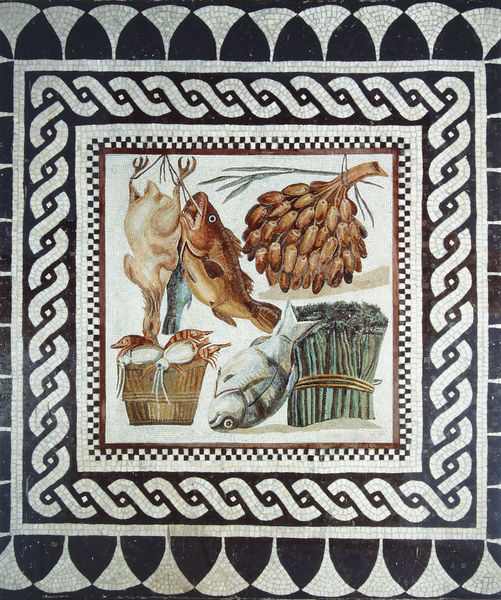
Titel: Emblema mit Datteln, Fischen, Spargel und Huhn
Institution: Rom, Musei Vaticani
Schlagwörter: blau, vogel, weiß, grün, braun, schwarz, rot, muster, ornament, teppich, band, rahmen, feigen, gemüse, stilleben, stillleben, gans, bündel, getreide, markt, korb, hummer, nahrung, hängen, schwarzweiss, fliese, mosaik, fisch, karpfen, geflügel, huhn, mediterran, quadrat, datteln, fische, krebse, meerestiere, römisch, oktopus, tintenfisch, oliven, krabben, fischfang, lebensmittel, südeuropa, mediteran, spargel, gisch, tintenfische, langusten, hänchen, kalmare